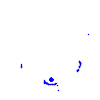
Particle: kaon